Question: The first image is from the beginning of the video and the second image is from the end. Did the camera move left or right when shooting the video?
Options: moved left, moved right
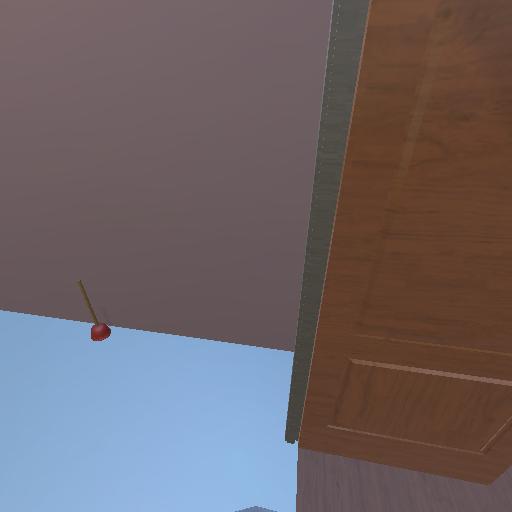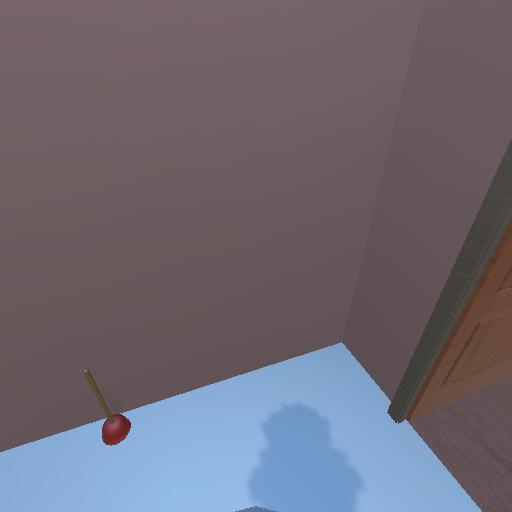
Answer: moved left